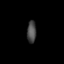
Tissue: lung
Cell type: Myeloid cells
Senescence score: 0.234
Nuclear area (px): 198
Mean DAPI intensity: 72.495